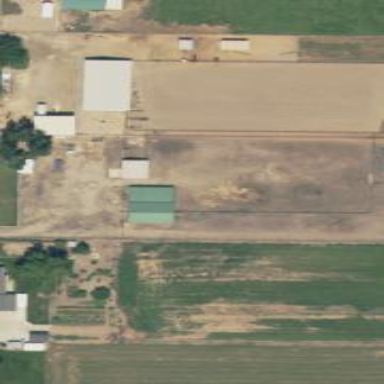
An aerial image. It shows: Farmyard area.